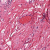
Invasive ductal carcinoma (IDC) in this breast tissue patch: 0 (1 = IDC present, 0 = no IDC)